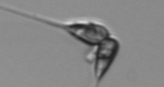
Label: Asterionellopsis_glacialis